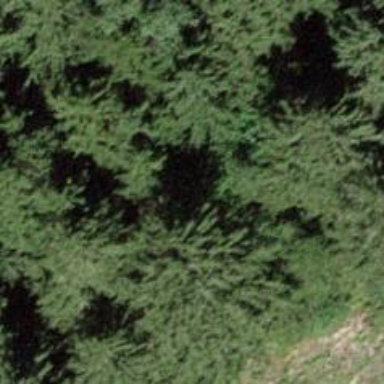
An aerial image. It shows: Forest area.